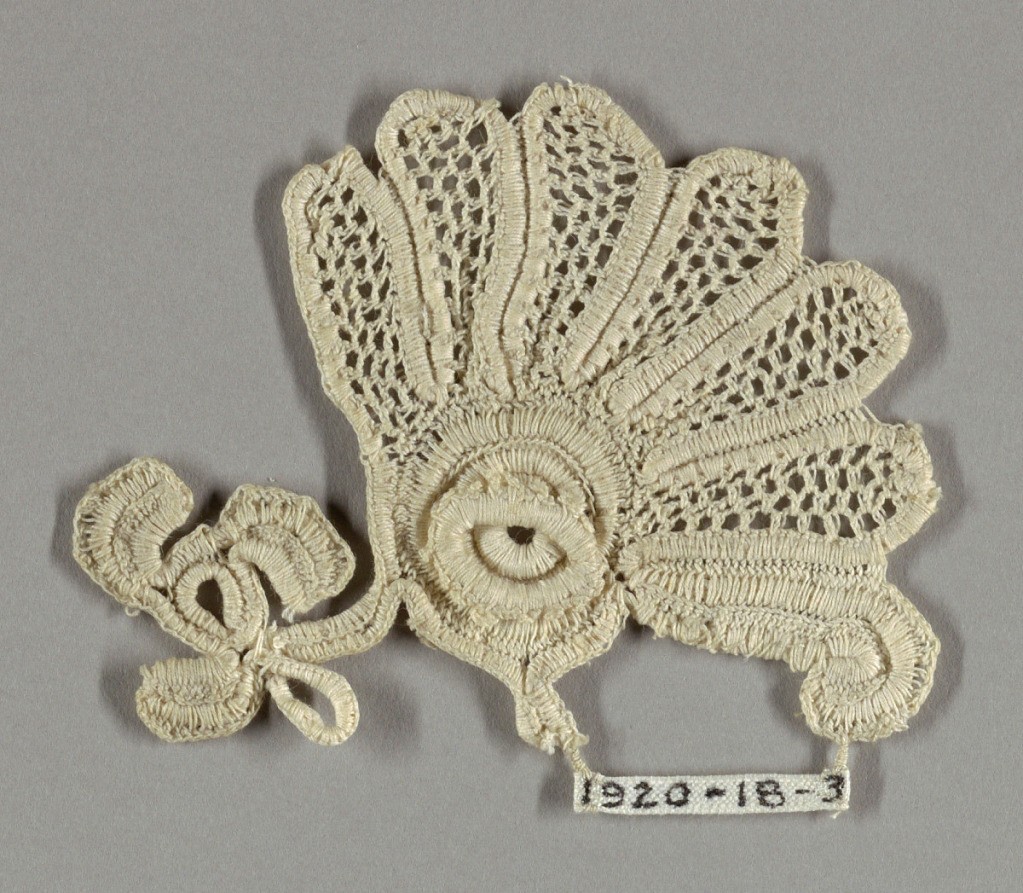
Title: Trimming ornament
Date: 1919
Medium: linen Technique: crochet
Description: Flower and leaf ornament in a style known as "Irish lace."